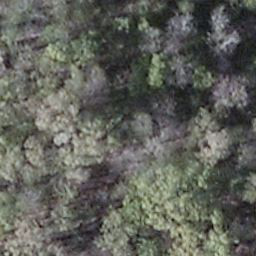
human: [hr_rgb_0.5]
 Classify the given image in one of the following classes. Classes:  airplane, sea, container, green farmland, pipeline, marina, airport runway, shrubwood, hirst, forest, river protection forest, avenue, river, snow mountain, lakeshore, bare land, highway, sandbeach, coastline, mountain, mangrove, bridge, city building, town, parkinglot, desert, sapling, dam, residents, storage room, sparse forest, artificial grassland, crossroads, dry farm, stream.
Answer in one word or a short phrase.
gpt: shrubwood